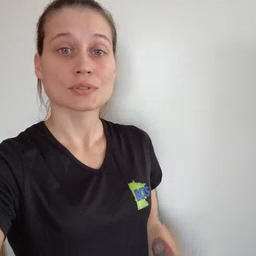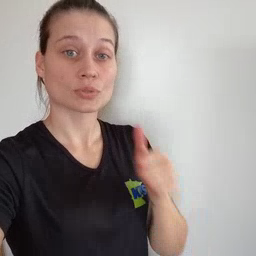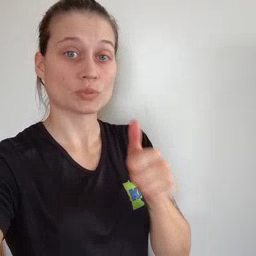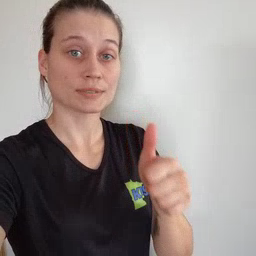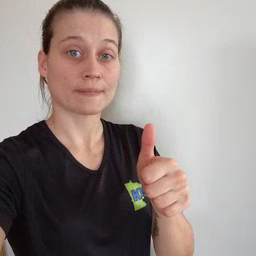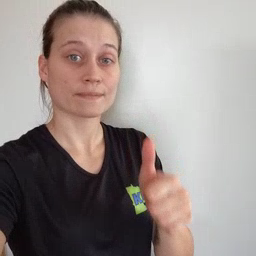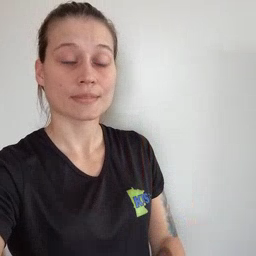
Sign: yourself